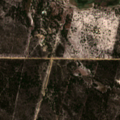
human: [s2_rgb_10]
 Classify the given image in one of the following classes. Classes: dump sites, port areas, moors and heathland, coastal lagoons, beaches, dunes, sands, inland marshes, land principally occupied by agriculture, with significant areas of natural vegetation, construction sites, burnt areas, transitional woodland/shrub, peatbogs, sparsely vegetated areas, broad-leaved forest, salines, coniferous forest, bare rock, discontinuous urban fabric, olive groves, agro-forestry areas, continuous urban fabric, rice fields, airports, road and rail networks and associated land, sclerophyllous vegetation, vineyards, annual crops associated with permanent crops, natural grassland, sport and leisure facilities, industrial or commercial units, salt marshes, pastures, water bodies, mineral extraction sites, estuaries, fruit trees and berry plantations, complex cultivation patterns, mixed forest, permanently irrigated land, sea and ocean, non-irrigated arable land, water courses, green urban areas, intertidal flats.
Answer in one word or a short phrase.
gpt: continuous urban fabric